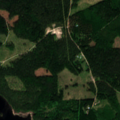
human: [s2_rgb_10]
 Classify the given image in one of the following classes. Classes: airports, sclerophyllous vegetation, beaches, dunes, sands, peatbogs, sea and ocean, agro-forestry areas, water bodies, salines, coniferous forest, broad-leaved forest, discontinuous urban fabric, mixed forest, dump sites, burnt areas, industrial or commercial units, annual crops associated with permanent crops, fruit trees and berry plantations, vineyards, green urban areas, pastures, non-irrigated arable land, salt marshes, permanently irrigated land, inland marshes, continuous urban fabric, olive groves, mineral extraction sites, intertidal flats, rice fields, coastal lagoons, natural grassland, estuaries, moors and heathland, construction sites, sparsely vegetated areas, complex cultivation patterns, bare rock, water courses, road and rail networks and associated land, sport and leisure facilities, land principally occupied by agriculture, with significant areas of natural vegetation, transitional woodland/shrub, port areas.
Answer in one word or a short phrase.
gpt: broad-leaved forest, coniferous forest, mixed forest, water bodies